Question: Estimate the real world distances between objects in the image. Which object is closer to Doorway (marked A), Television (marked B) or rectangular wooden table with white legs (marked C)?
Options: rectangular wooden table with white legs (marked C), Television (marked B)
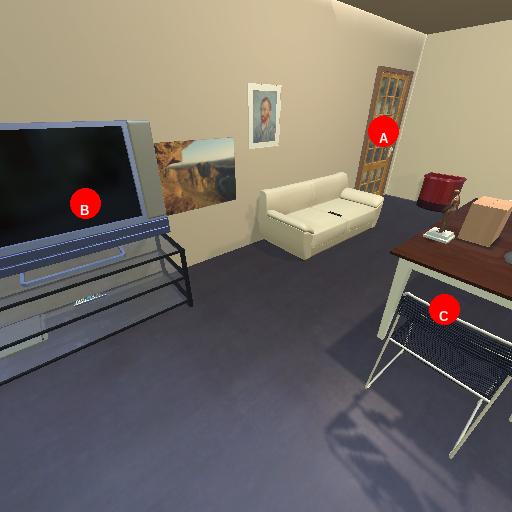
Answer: rectangular wooden table with white legs (marked C)